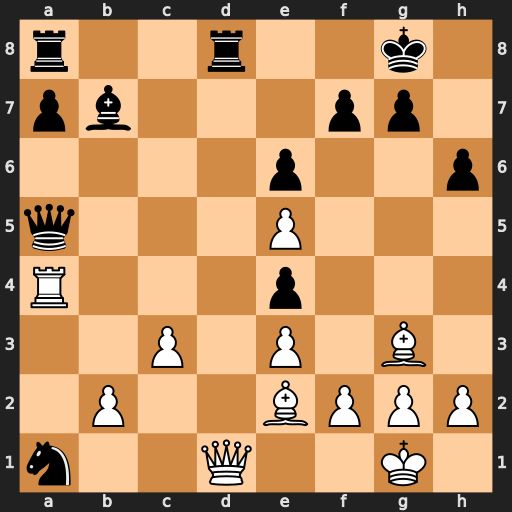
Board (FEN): r2r2k1/pb3pp1/4p2p/q3P3/R3p3/2P1P1B1/1P2BPPP/n2Q2K1
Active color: w
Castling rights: -
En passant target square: -
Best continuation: Rxa5 Rxd1+ Bxd1